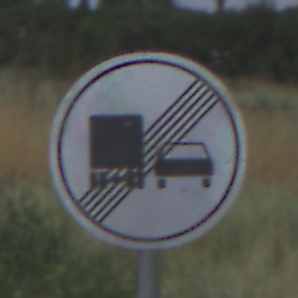
Verkehrszeichen: EndeUeberholverbotKraftfahrzeuge
Umgebung: Outdoor, Nature
Tageszeit: Midday
Wetter: PartlyCloudy
Licht: Natural
Jahreszeit: NotSpecified
Kontrast: HighContrast